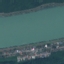
Land use / land cover class: River